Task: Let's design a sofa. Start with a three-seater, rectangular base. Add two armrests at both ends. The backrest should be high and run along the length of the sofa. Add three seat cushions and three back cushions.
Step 207:
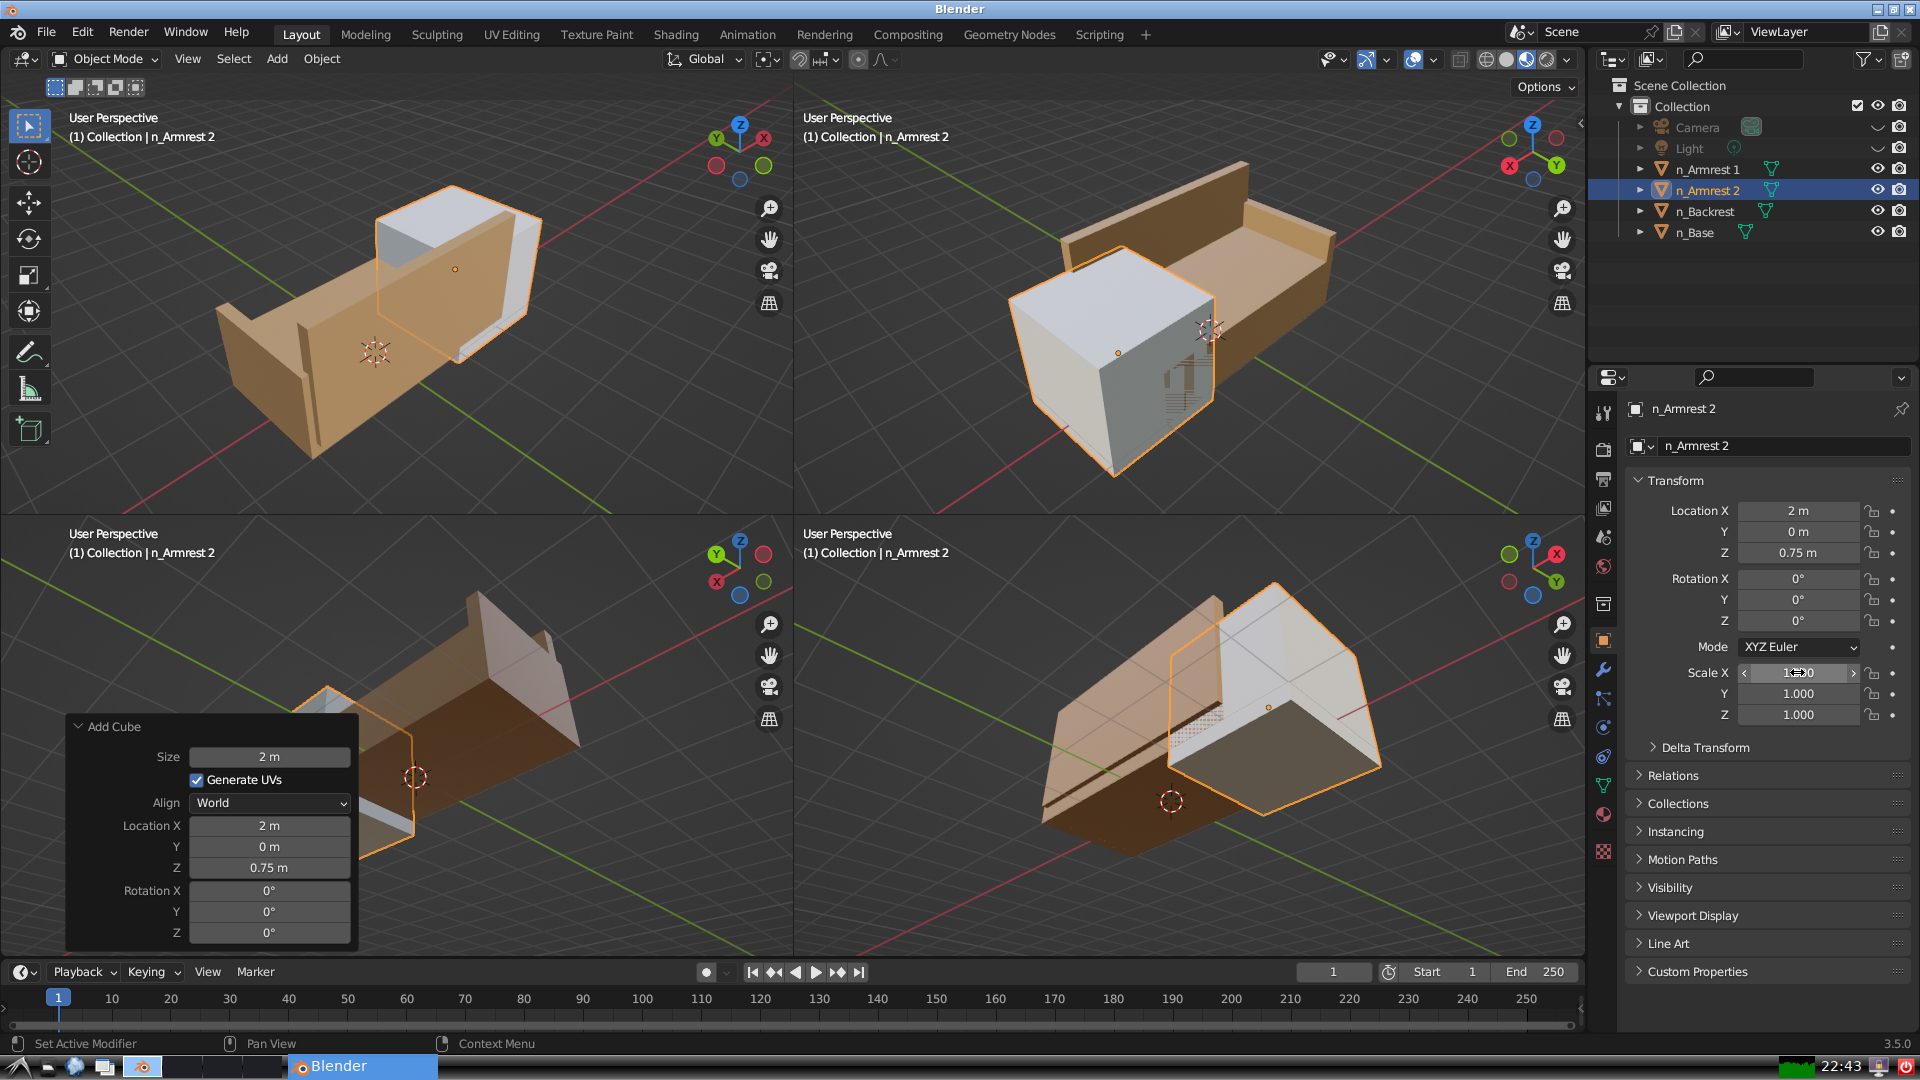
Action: click: no